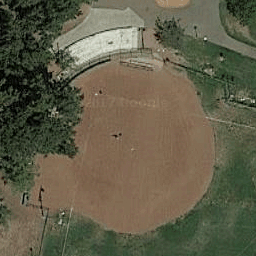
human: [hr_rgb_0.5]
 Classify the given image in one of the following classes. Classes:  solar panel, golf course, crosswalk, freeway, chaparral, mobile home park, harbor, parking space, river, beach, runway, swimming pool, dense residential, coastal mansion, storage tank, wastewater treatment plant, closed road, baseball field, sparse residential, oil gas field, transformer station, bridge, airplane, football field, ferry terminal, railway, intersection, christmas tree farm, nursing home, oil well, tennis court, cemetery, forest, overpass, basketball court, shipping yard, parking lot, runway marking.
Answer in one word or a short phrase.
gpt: baseball field